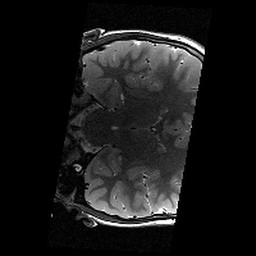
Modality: T2w
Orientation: coronal
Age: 11
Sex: male
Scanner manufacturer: siemens
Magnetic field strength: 3 T
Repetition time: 9.23 s
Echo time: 0.067 s